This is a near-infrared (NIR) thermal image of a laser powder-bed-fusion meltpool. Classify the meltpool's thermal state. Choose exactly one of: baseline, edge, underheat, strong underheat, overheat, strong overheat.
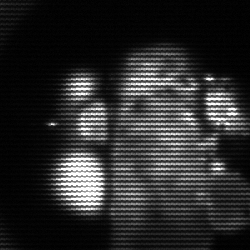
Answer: strong underheat